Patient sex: M
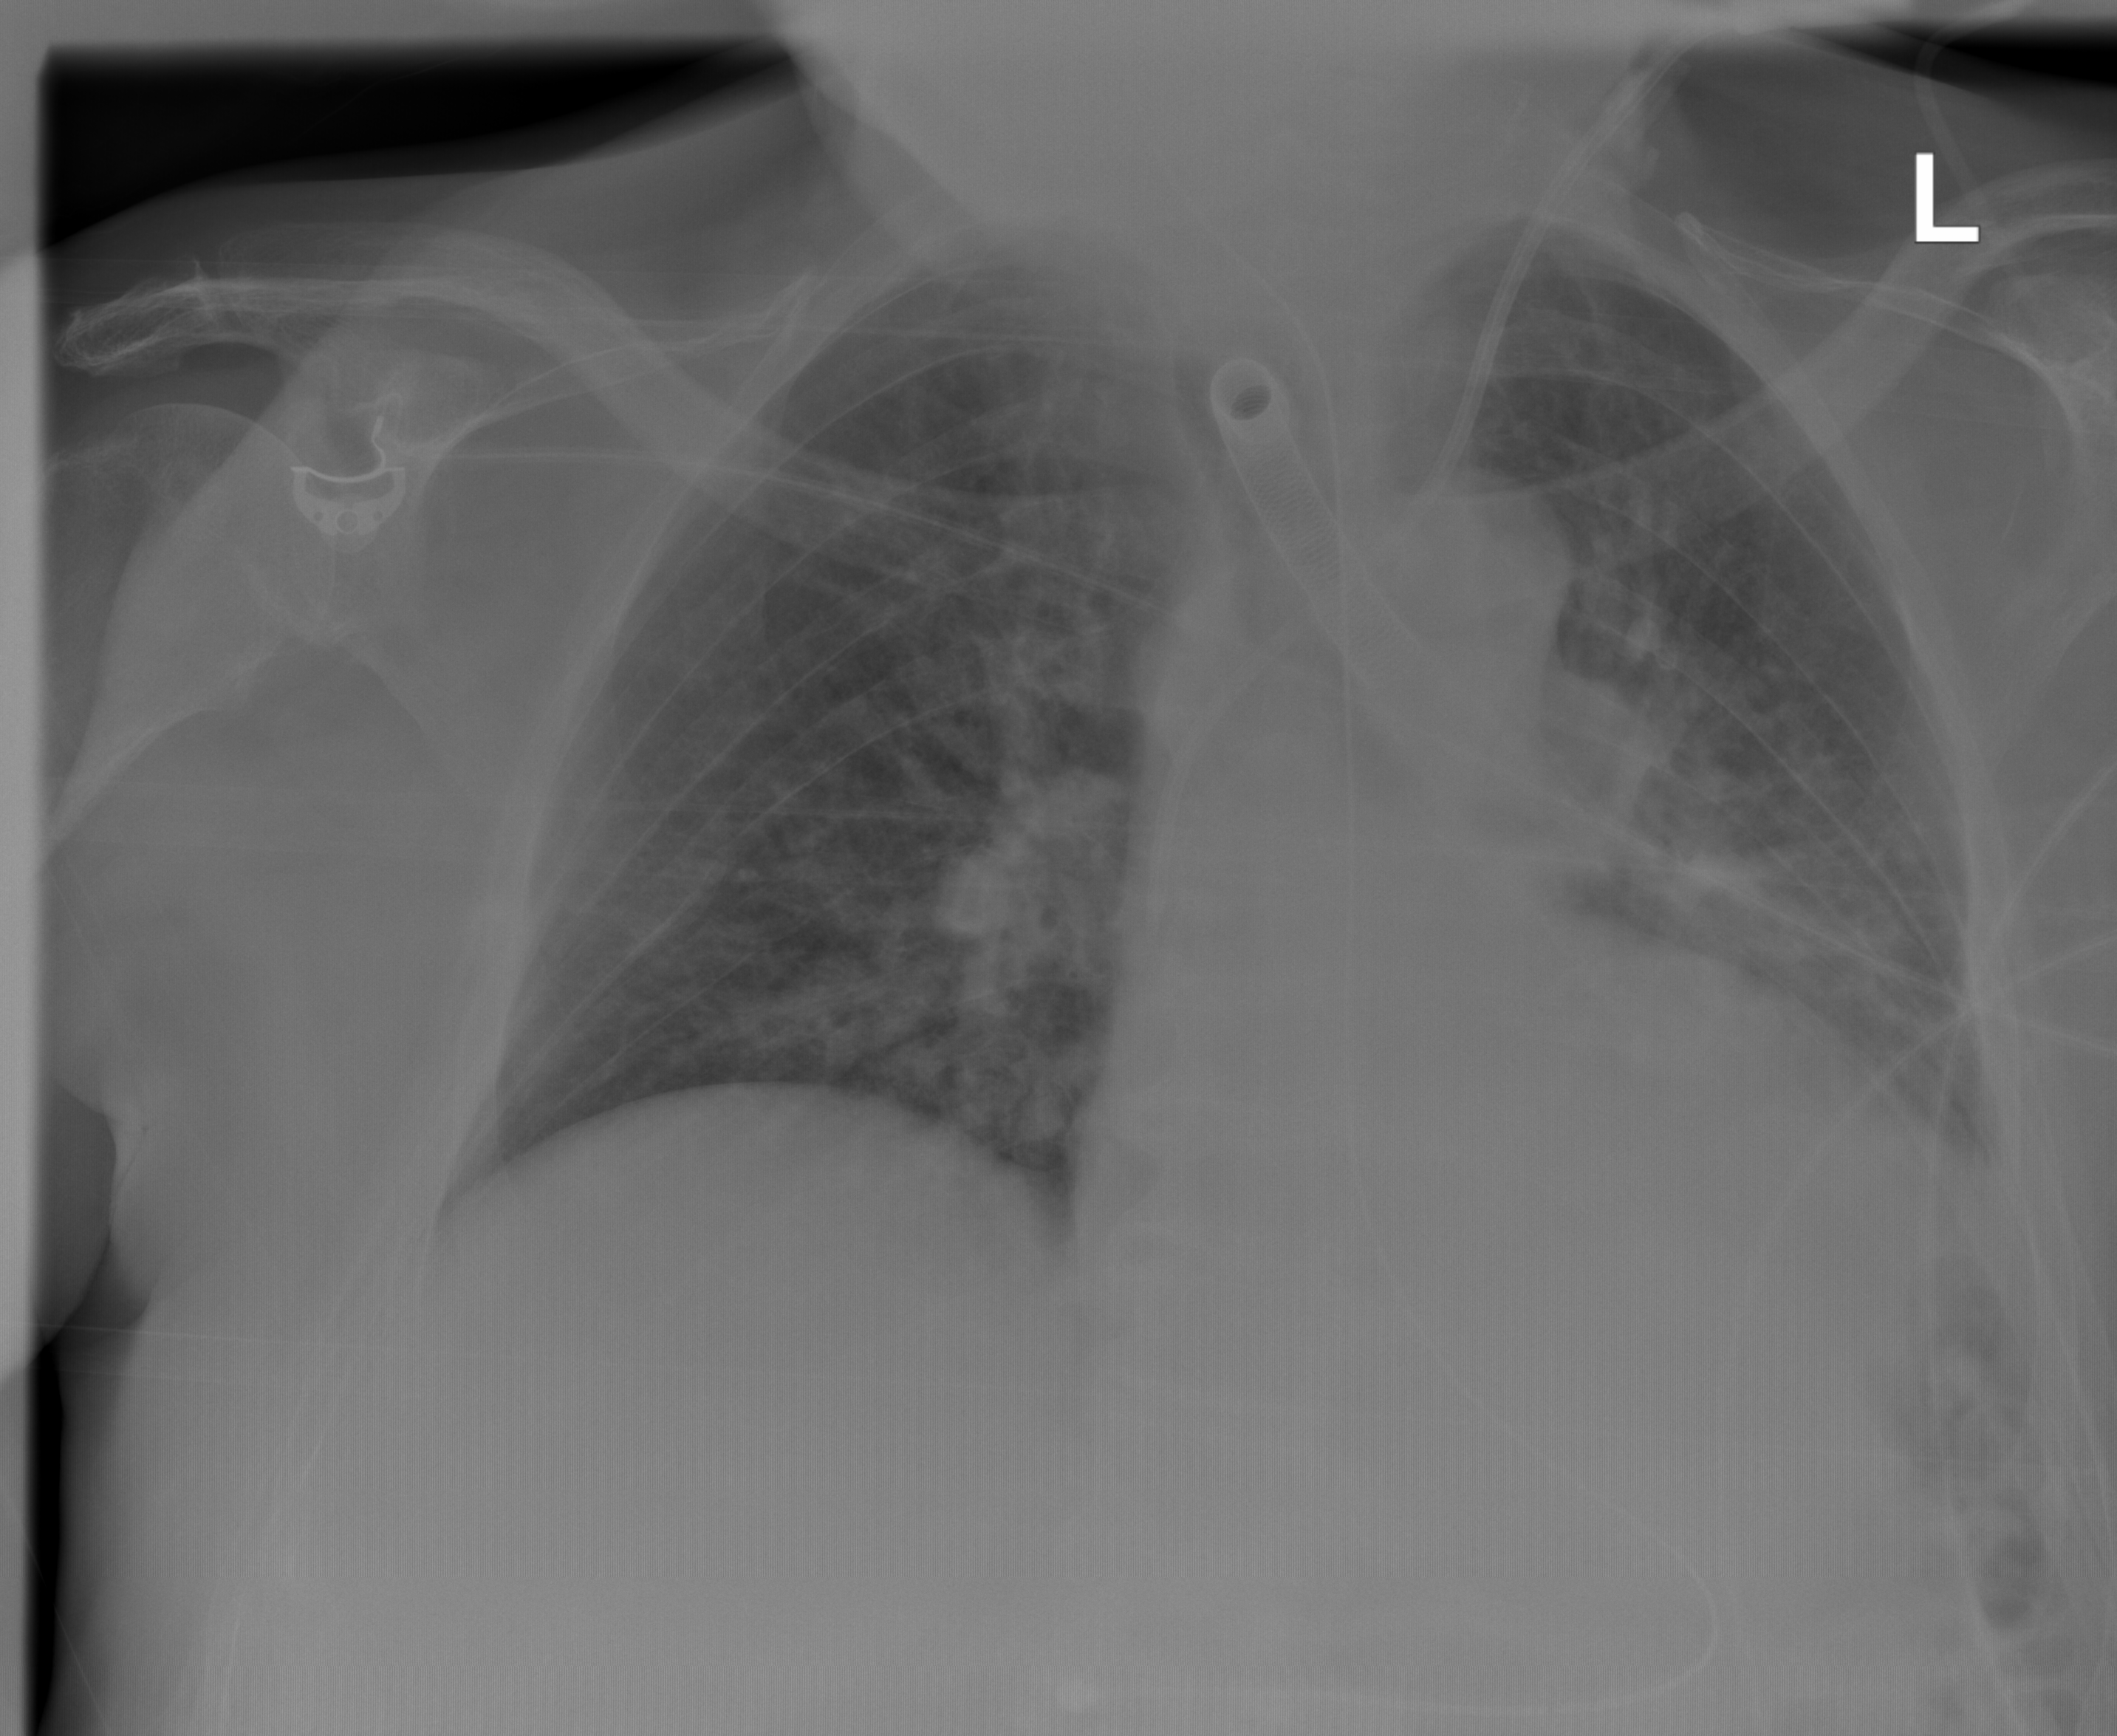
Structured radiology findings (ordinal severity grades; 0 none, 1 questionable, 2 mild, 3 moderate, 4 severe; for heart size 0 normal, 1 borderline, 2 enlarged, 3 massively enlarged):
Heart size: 2
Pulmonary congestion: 2
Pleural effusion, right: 0
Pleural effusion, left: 2
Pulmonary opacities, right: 2
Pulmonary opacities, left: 2
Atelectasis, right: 0
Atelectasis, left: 2